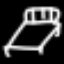
Label: bed